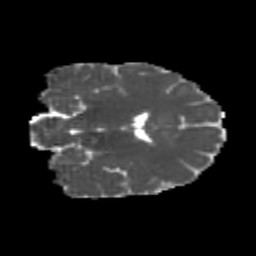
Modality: MD
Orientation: coronal
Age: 20
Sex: female
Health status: healthy
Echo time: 0.074 s